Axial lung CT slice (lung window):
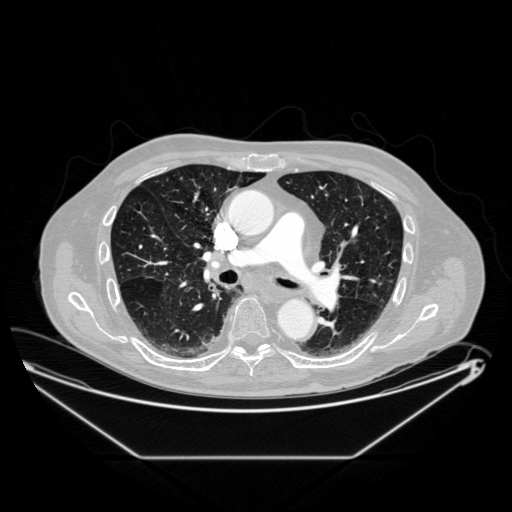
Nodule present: no